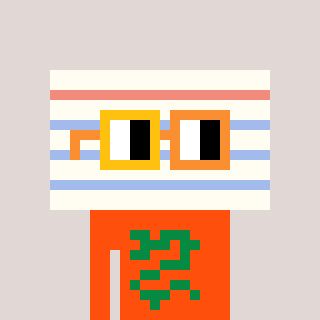
a pixel art character with square yellow and orange glasses, a empty notebook page-shaped head and a orange-colored body on a warm background